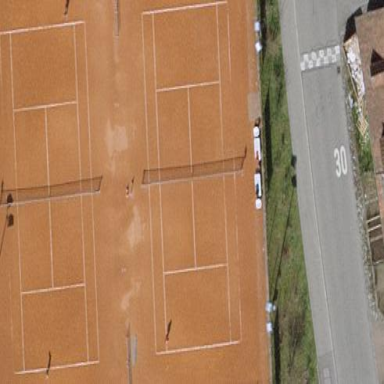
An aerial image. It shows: Tennis court in leisure pitch.